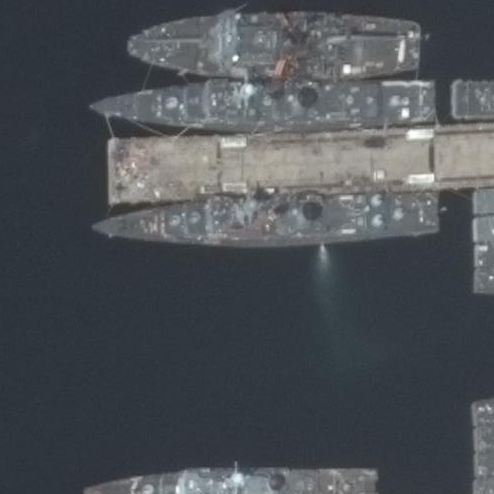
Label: cruiser